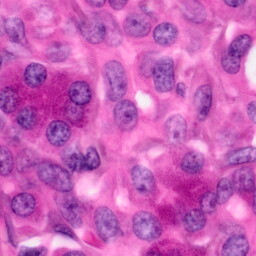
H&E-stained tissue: Pancreatic